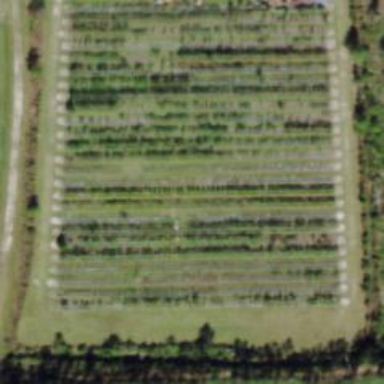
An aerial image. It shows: Plant nursery with trees.